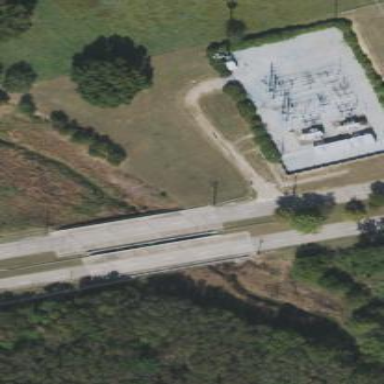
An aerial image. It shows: Outdoor distribution level power substation.